Question: I'm new to maps v2... I would like to know how to remove the north indicator from the view of the google map.
This one:

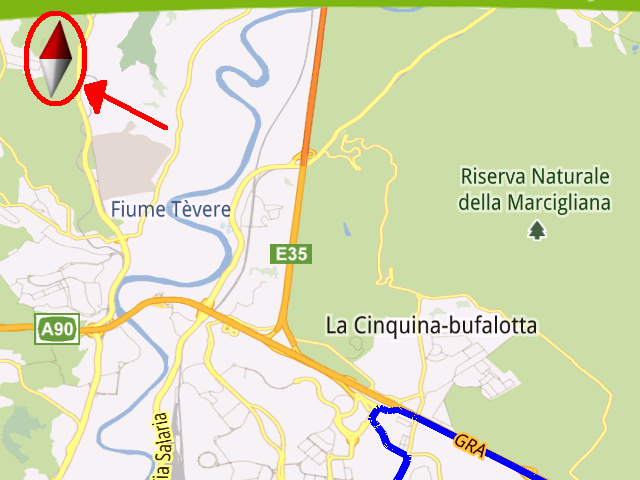
Answer: You can turn it off using the
'''
UiSettings.setCompassEnabled(false);
'''
Take a look at the API
<URL>